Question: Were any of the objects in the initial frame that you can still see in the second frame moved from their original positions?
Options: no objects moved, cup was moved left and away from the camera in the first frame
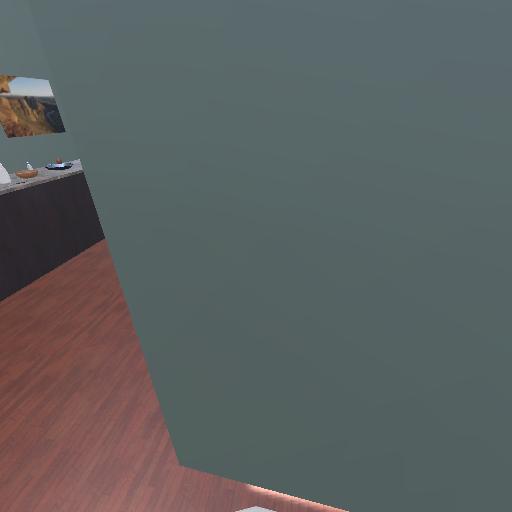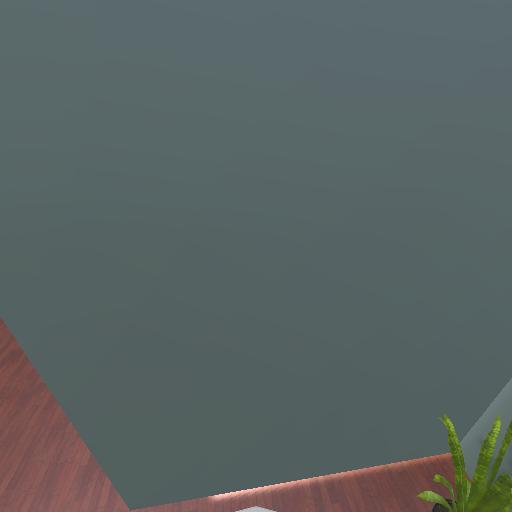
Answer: no objects moved